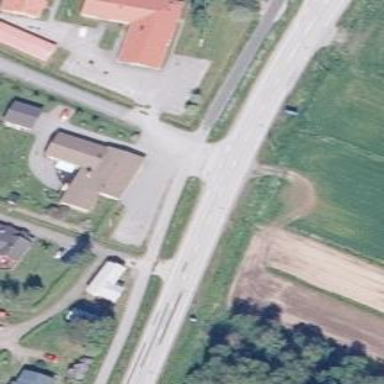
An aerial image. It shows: Unmarked road crossing.